Question: I need to make an overlay Just like this Attached Pic... Need help to make it... I need to mark a position just like in the pic with red....

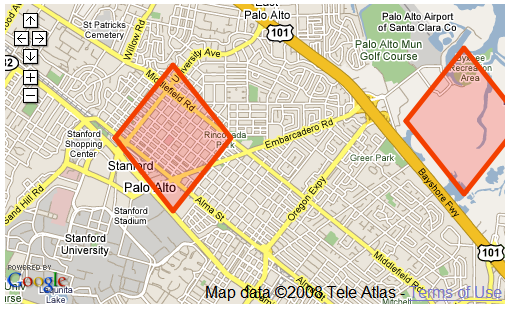
Answer: - - - 'boolean draw(Canvas canvas, MapView mapv, boolean shadow, long when)'- 'super(canvas, mapv, shadow)'- 'mapv.getProjection().toPixels(geopoint, newPoint)'- 'canvas.drawPath(path,paint)'